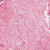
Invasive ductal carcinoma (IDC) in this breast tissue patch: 0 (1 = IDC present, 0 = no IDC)